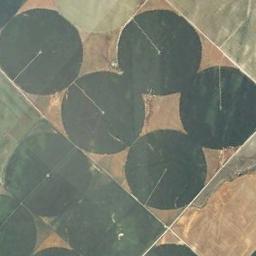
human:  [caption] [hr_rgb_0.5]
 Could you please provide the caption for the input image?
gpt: Several dark green circular farmlands are neatly arranged on the wasteland .

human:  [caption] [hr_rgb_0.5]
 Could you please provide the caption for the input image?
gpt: Some green circle farmland are in the bare land .

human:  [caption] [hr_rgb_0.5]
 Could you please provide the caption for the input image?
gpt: Several neatly arranged circular green fields .

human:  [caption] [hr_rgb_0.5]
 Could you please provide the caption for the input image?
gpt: Round fields are green .

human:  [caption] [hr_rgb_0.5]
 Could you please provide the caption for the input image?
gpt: There are several green circular farmlands arranged neatly .